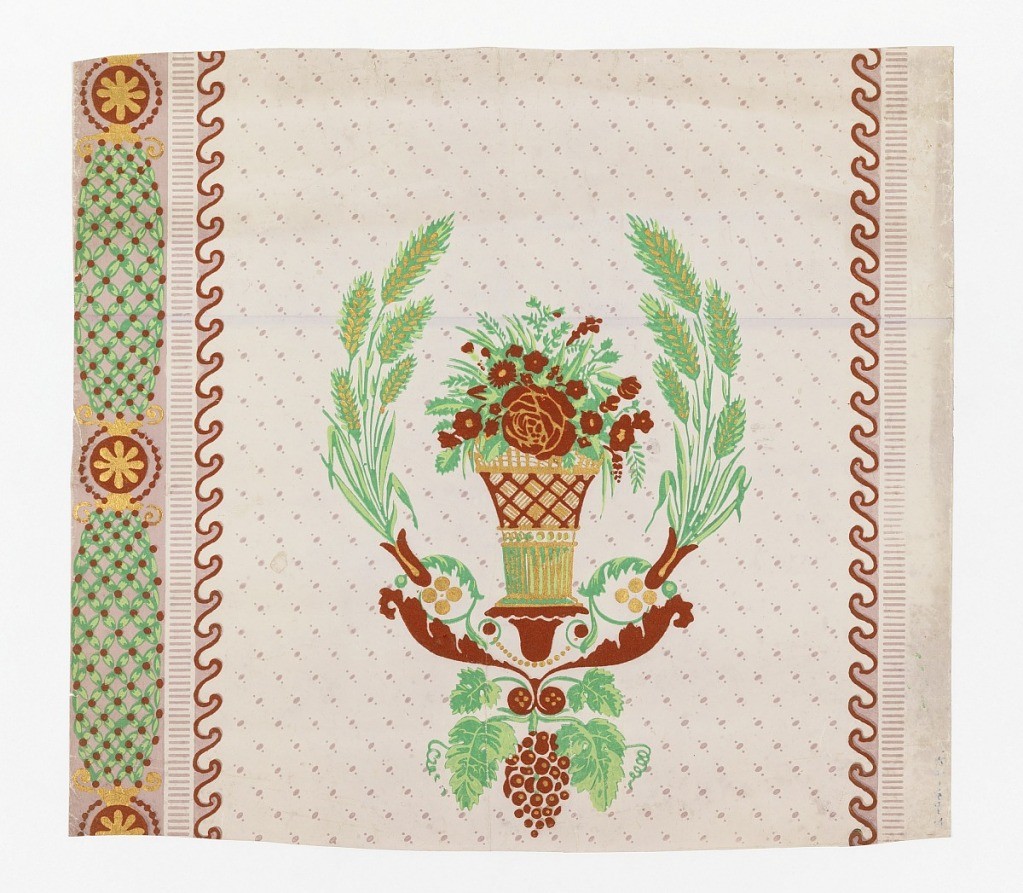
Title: Sidewall
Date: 1815–20
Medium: Block-printed and flocked on handmade paper
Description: Vase of flowers supported by leaf scrolls, ending in wheat spears, and having a grape pendant. Maroon flock, green, and gold on a gray, diagonally dotted ground. On one side, a vertical band of green and maroon flowers in net-like patterns joined by gold and maroon flocked circles.